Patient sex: M
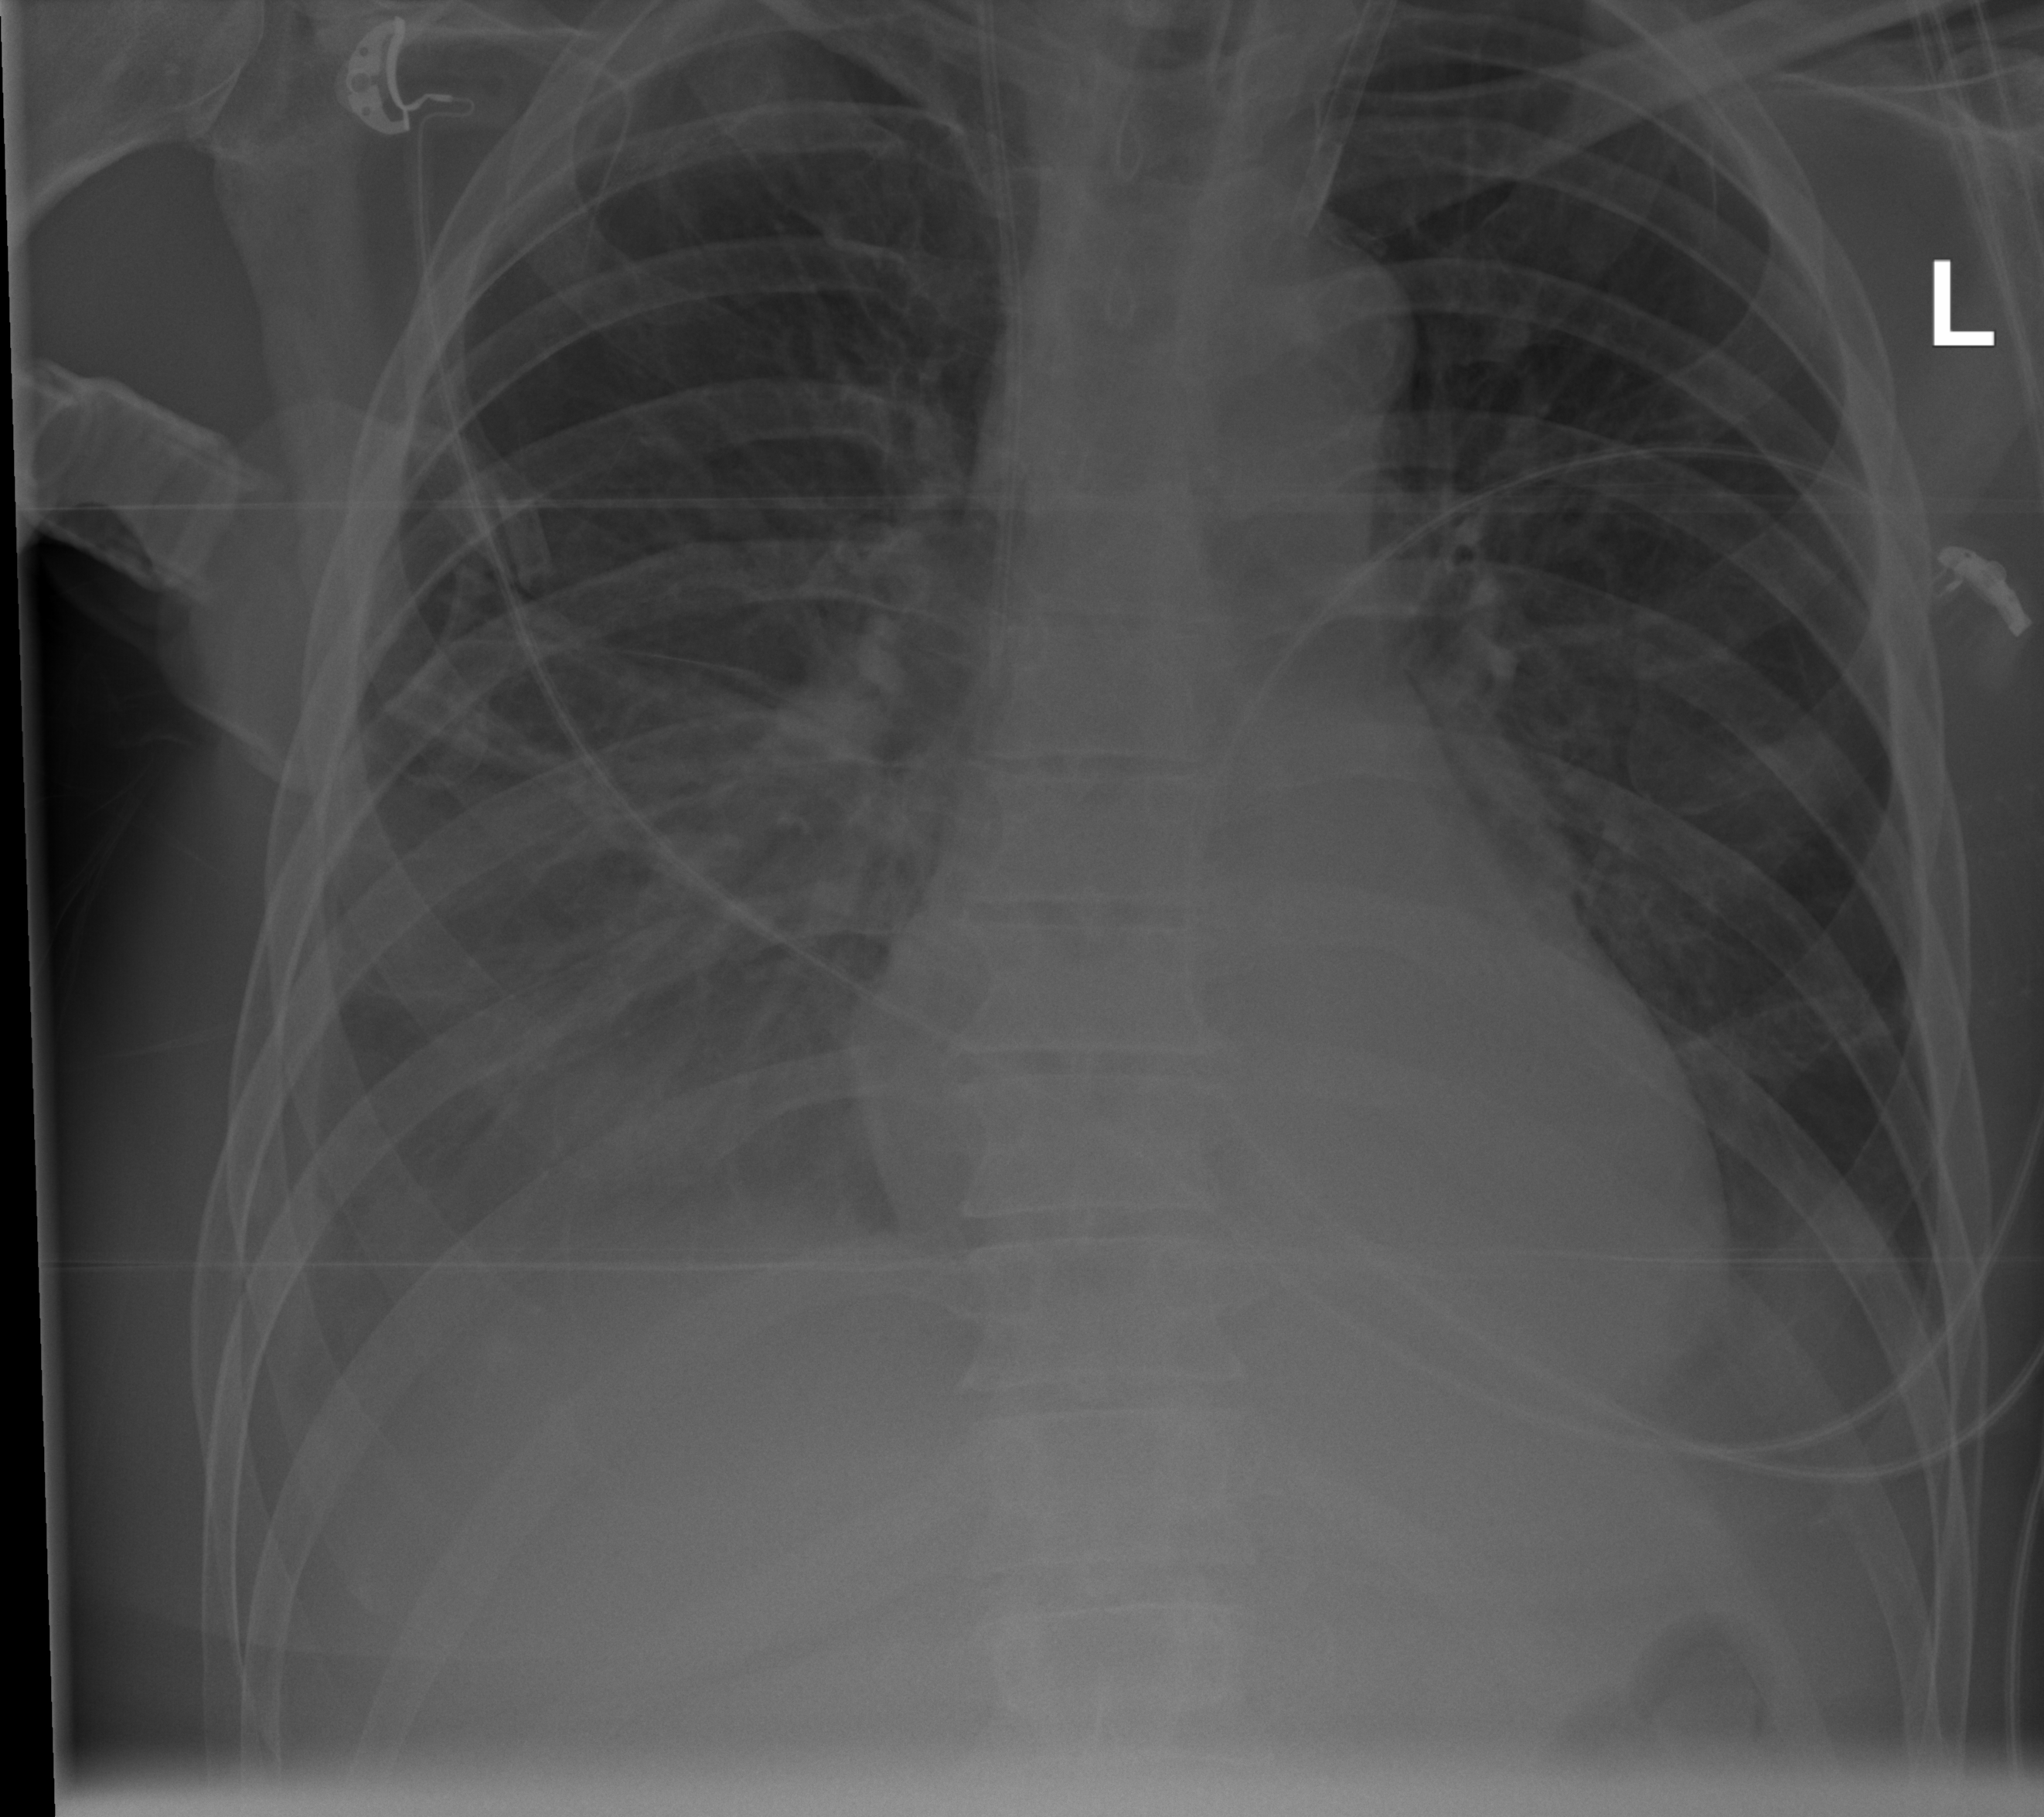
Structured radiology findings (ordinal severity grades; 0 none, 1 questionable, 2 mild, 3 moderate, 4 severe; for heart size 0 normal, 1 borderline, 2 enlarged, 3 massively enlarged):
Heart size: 0
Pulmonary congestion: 0
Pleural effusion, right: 3
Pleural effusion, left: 2
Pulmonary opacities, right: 0
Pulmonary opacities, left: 0
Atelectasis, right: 2
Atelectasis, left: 2